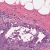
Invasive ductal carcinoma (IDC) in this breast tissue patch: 0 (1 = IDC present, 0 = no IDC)